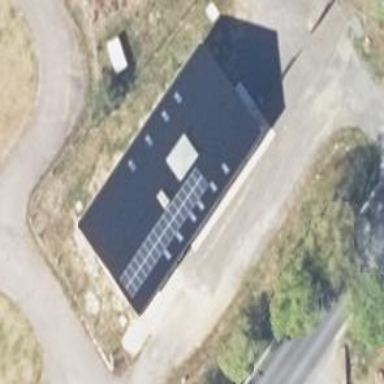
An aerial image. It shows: Veterinary facility.